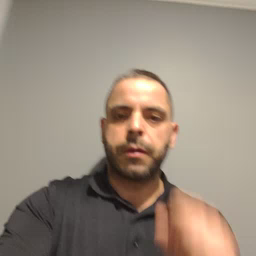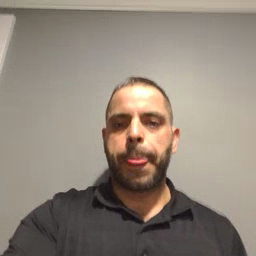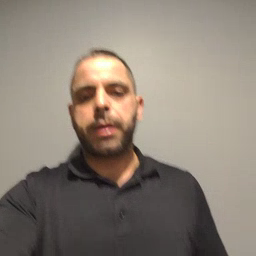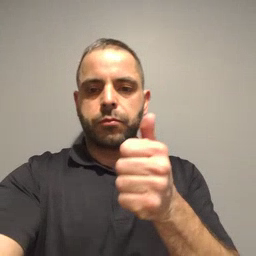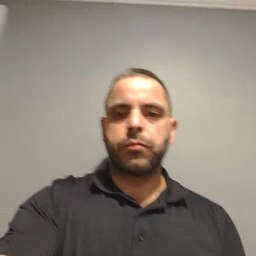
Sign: yourself